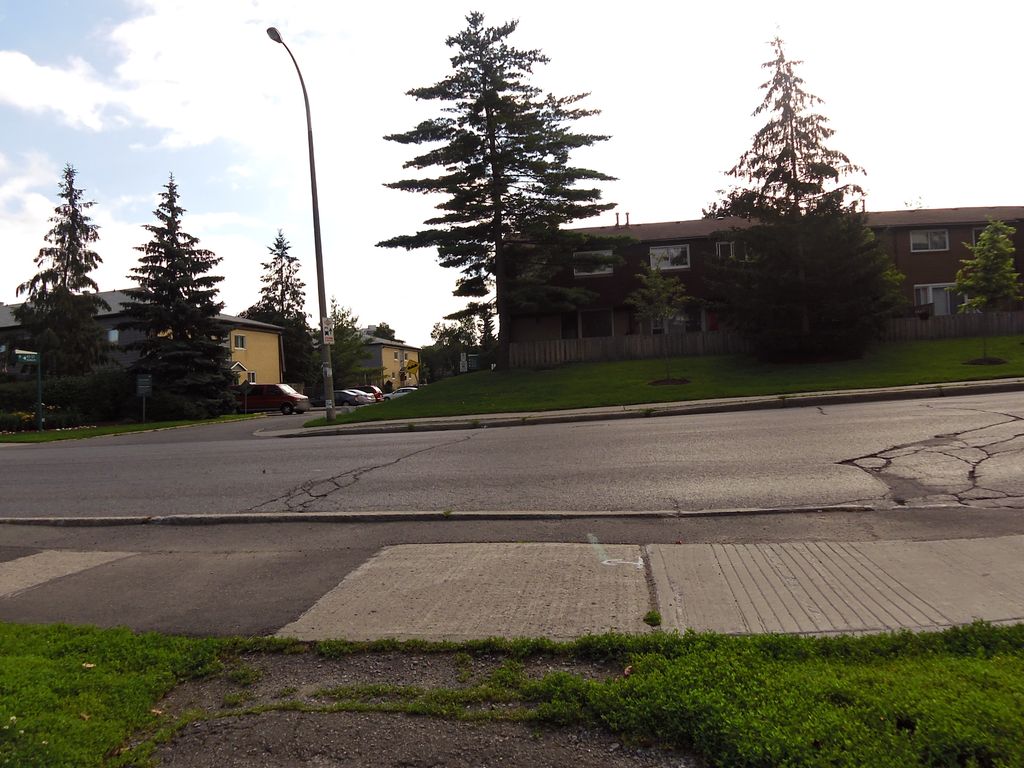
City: ottawa-gatineau